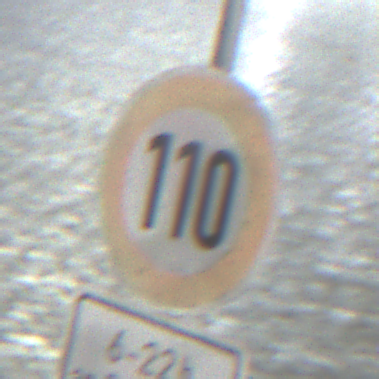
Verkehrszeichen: Geschwindigkeit110
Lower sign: ZeitangabenMitBeschraenkungAufWochentage4
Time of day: Night
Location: Outdoor (Urban)
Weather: PartlyCloudy
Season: NotSpecified
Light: Artificial